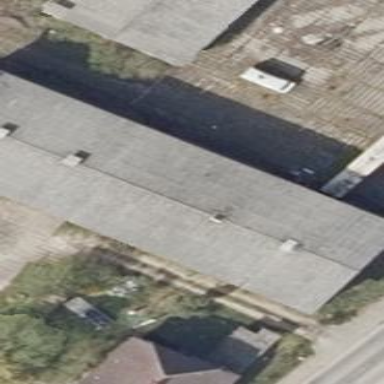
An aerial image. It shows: Gabled farm auxiliary building with grey roof. The roof is oriented along the structure.